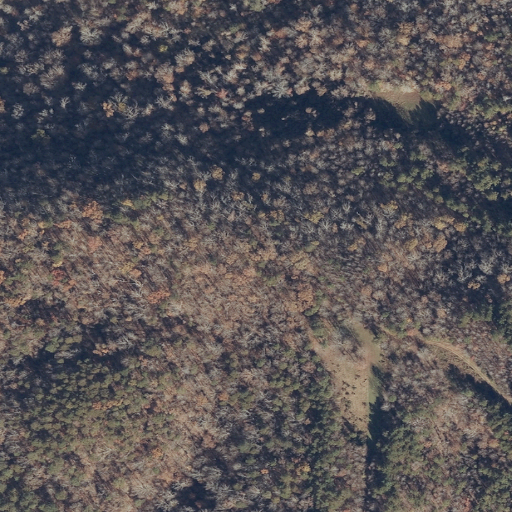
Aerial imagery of mountain in Alabama named Gin Mountain containing deciduous forest, mixed forest, evergreen forest, shrub, and woody wetlands